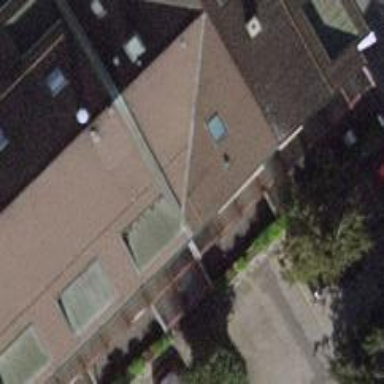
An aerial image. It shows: Clinic providing healthcare services.